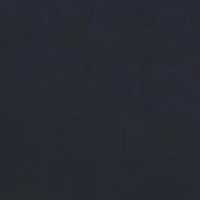
EUNIS habitat code: 14
Species observed at this site:
Podiceps auritus